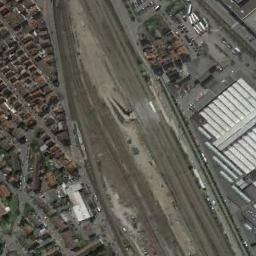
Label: railway